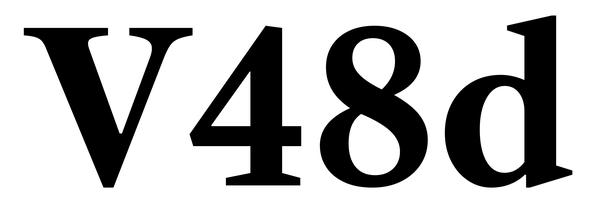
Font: LibreCaslonText_Bold